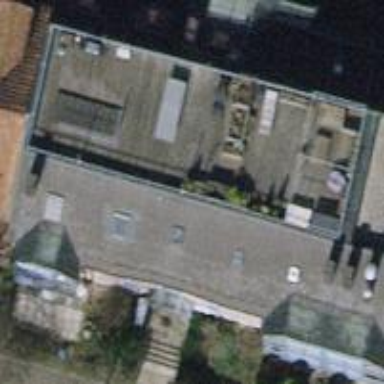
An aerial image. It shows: Apartment building with double saltbox roof shape.